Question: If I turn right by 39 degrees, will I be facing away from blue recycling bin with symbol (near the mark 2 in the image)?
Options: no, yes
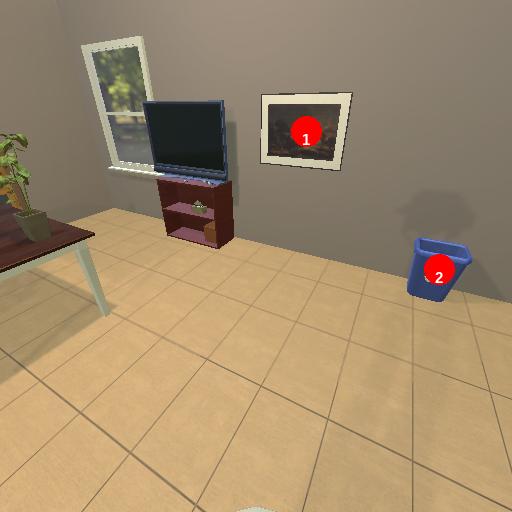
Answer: no